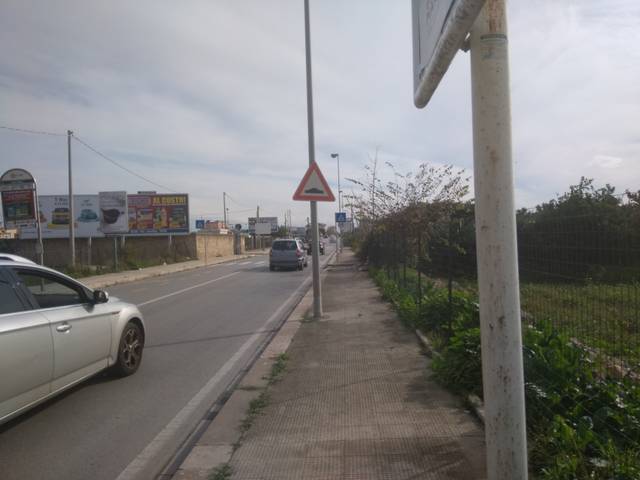
Region: Italy
Coordinates: 41.112, 16.901